Question: I just cant seem to get my head around this problem, so thought I would ask it here.
The system I'm making is a system where farmers can claim subsidy for the crops / animals. Each farmer is allocated to a specific region. What I need to do is to get the total claims made by each region. Here's my tables:

So what I need to do again is to take the sum of total from the claims table but group that by region. I already know how to do it for one specific region, but I would like to select all the regions in one query.
Thanks for your help, much appreciated!
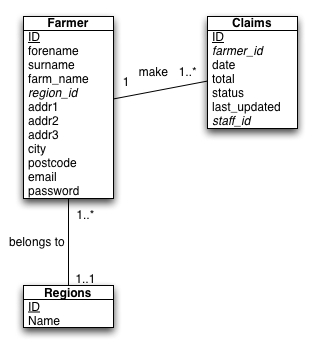
Answer: '''
select
farmer.region_id,
sum( claims.total ) TotalClaims
from
claims
join farmer
on claims.farmer_id = farmer.id
join regions
on farmer.region_id = regions.id
group by
farmer.region_id
'''